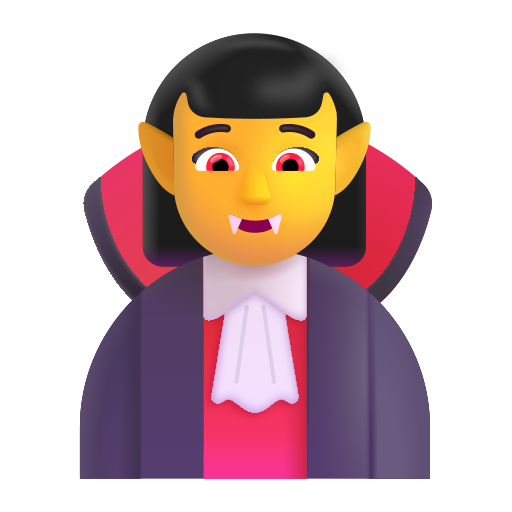
woman vampire color default